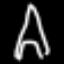
Label: The Eiffel Tower